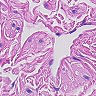
Metastatic tissue present: no